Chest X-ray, PA view. Patient: 49 years old, sex M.
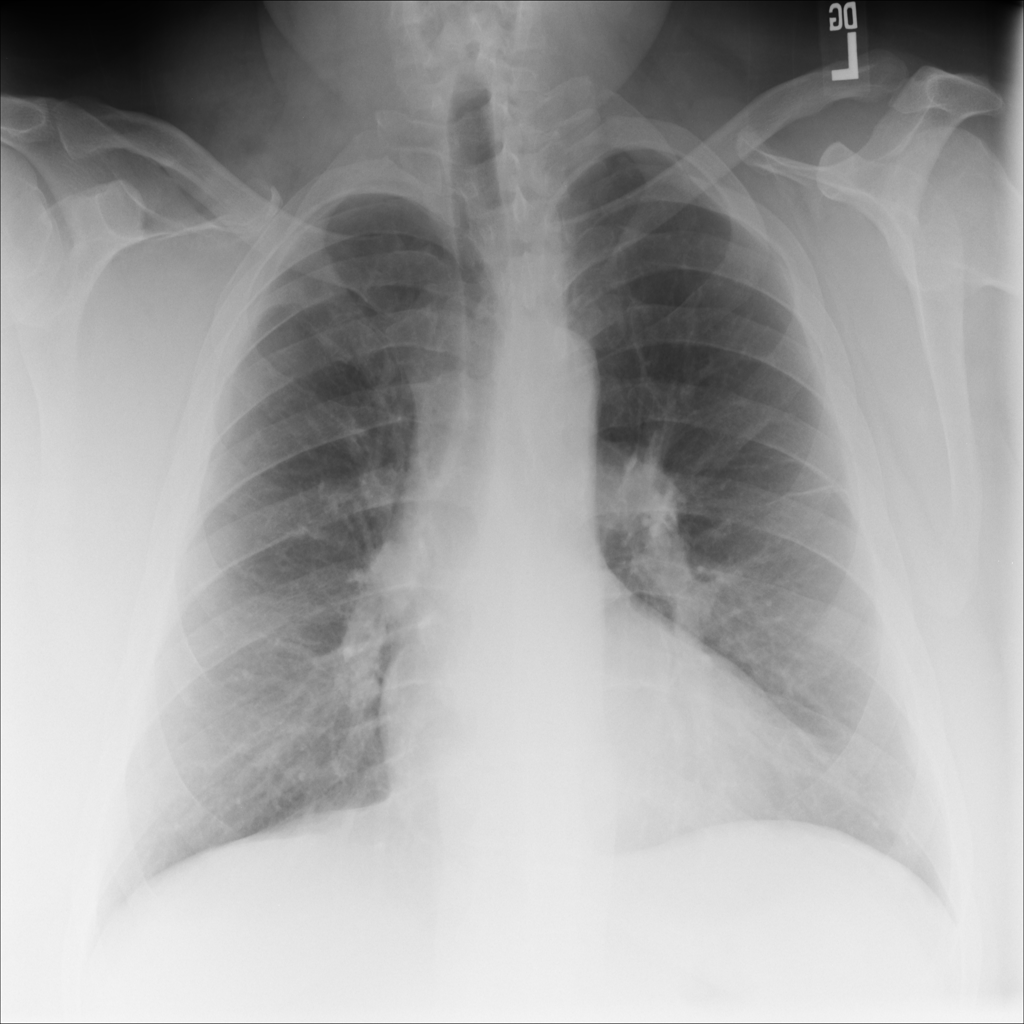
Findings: No Finding